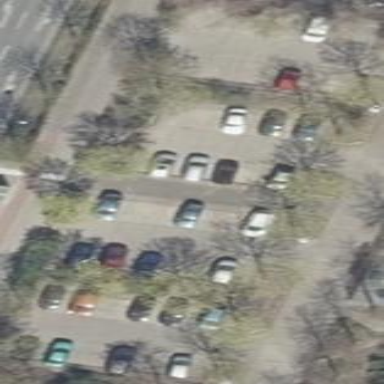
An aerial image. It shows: Parking area with surface.